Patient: sex F, age 77
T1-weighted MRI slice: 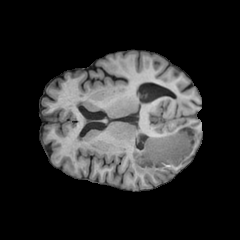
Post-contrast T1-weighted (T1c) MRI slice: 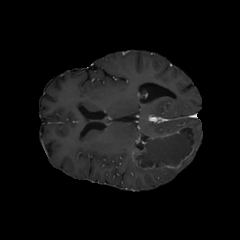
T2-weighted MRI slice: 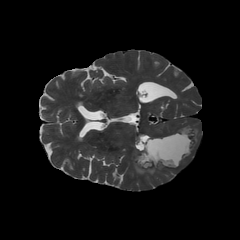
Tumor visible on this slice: yes
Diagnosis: Glioblastoma, IDH-wildtype
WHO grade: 4